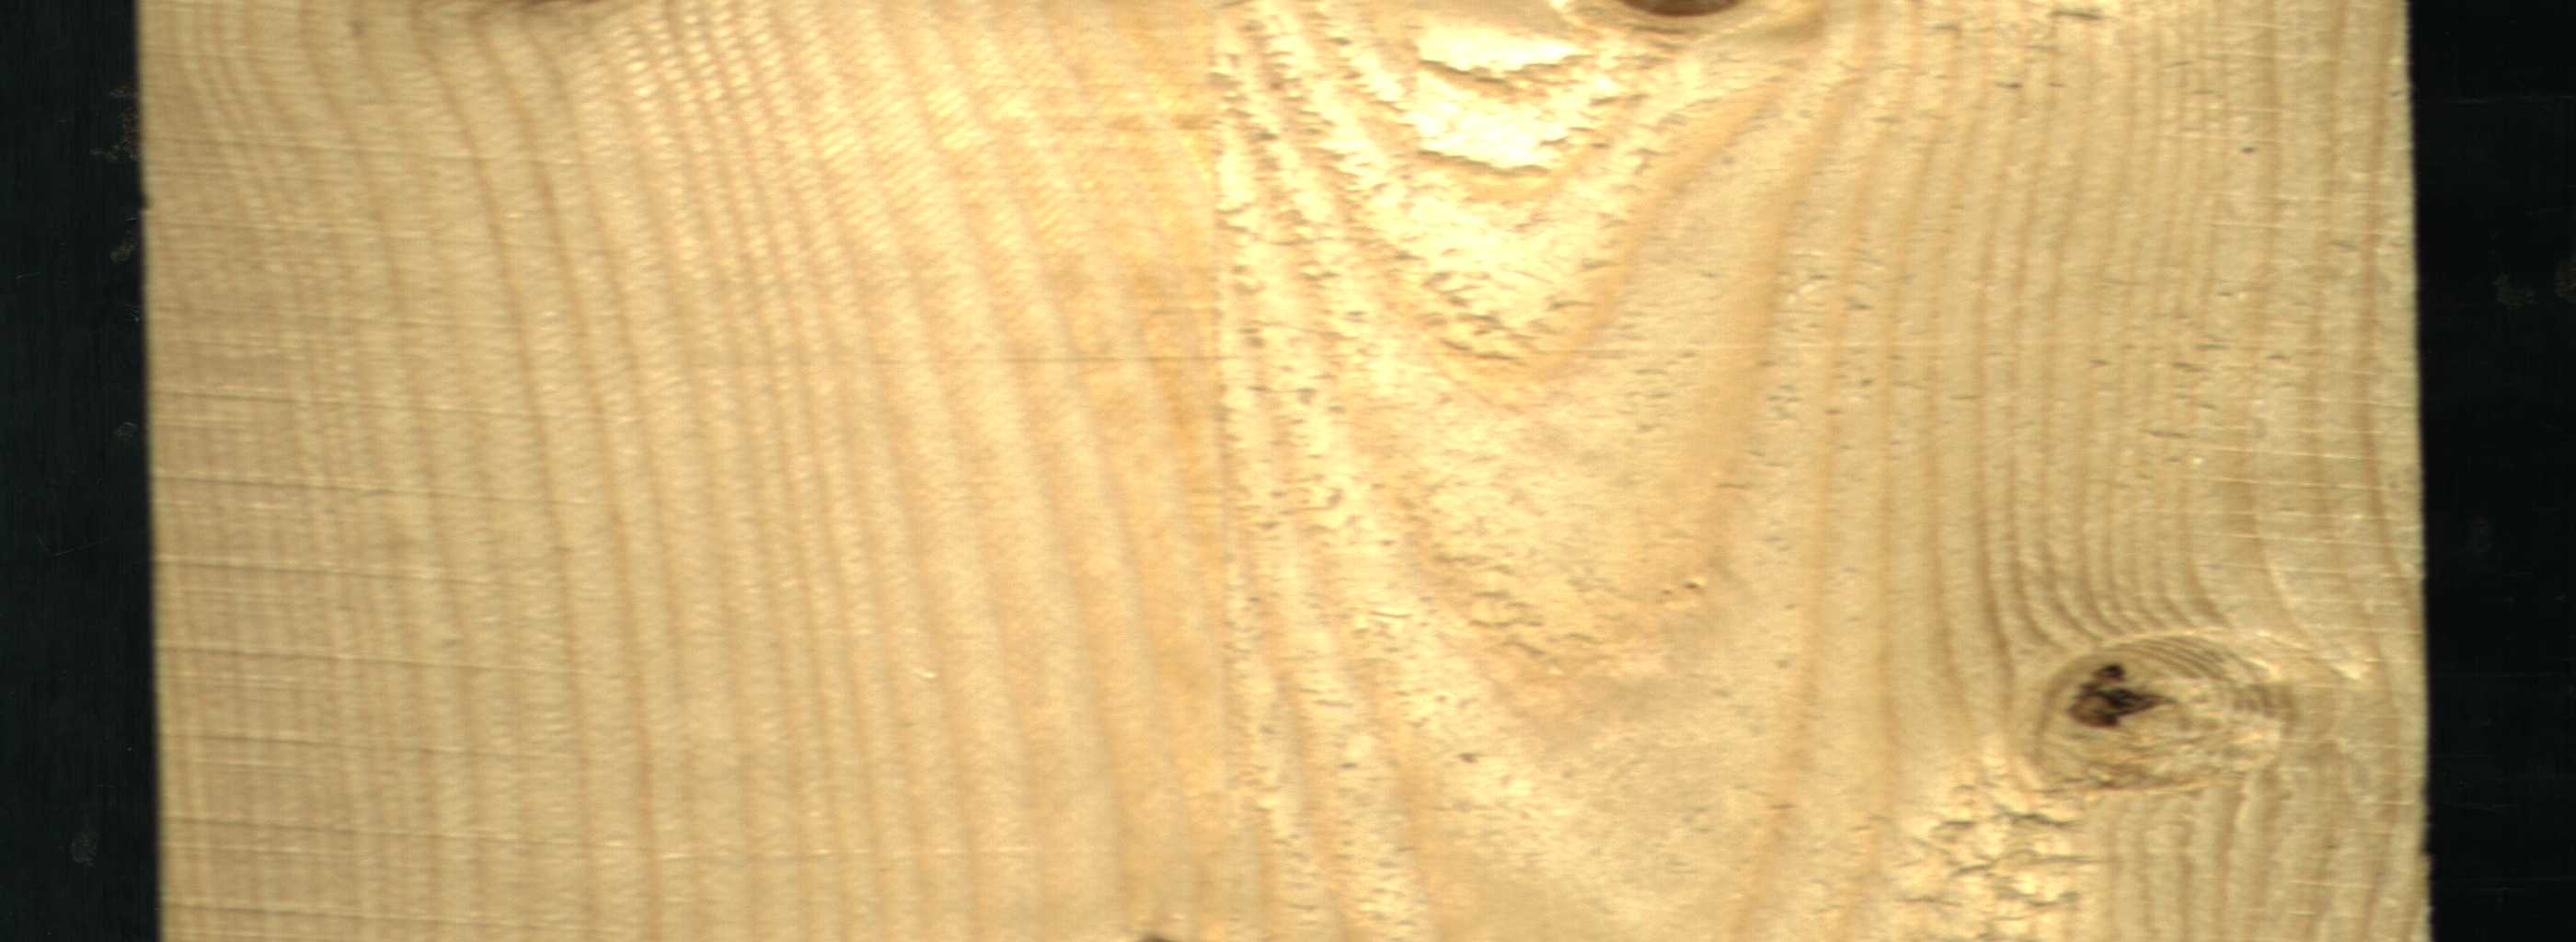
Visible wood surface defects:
Dead_Knot
Dead_Knot